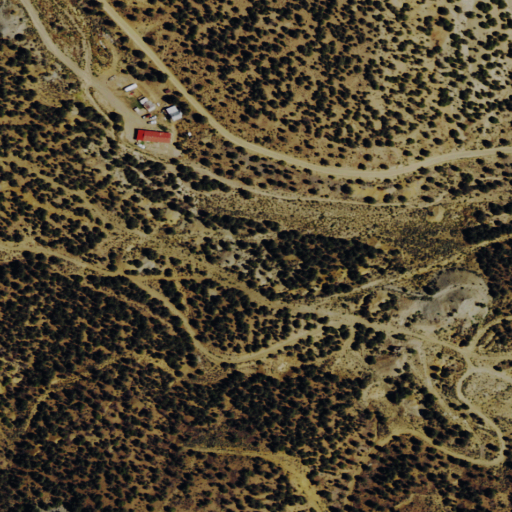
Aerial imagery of ridge(s) in Nevada named Litigation Hill containing evergreen forest, shrub, and open development